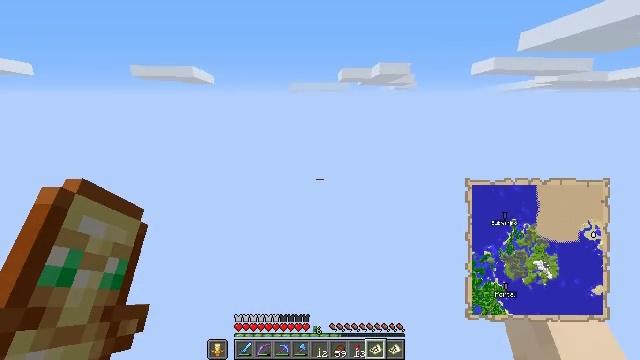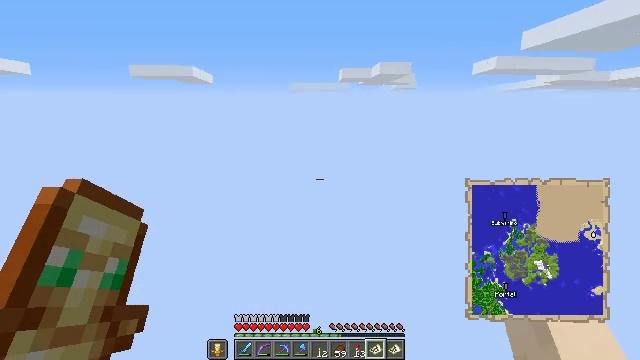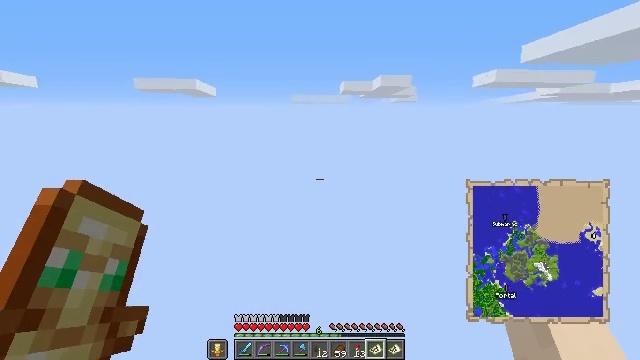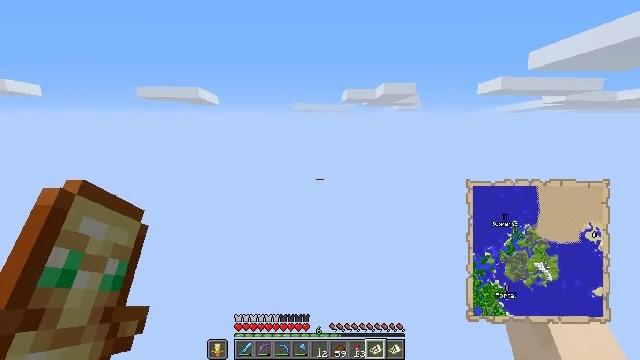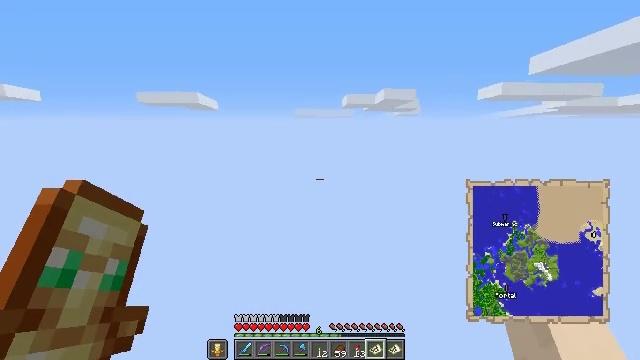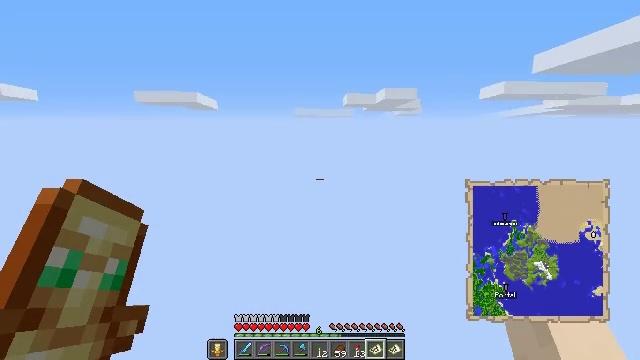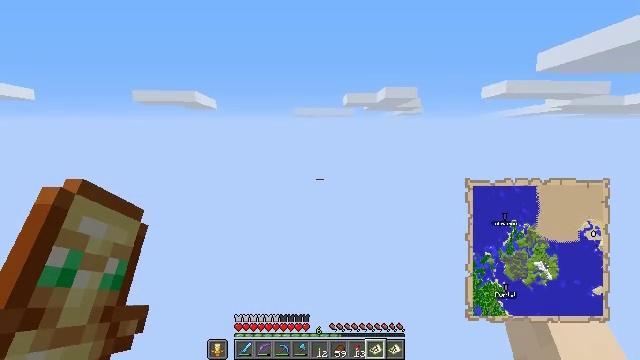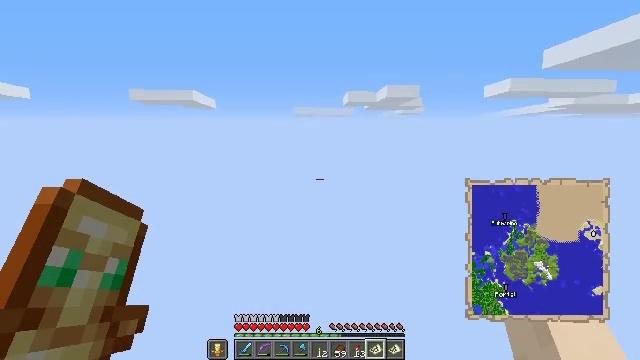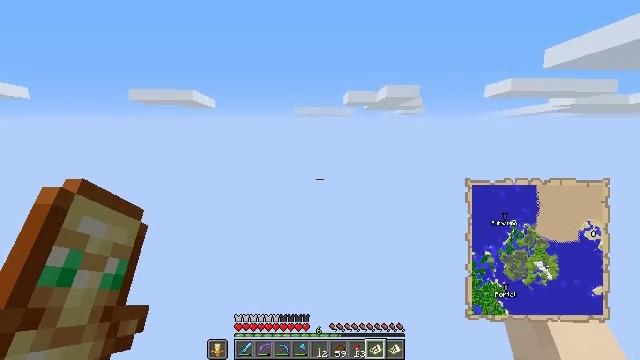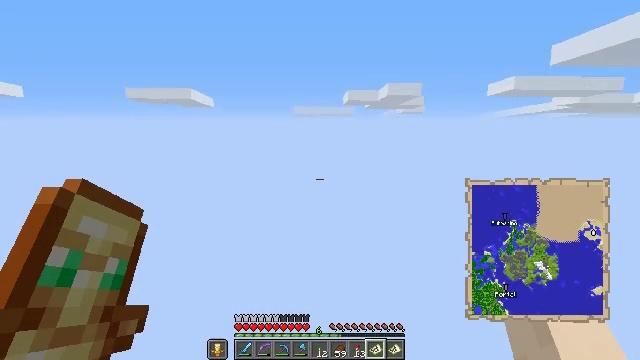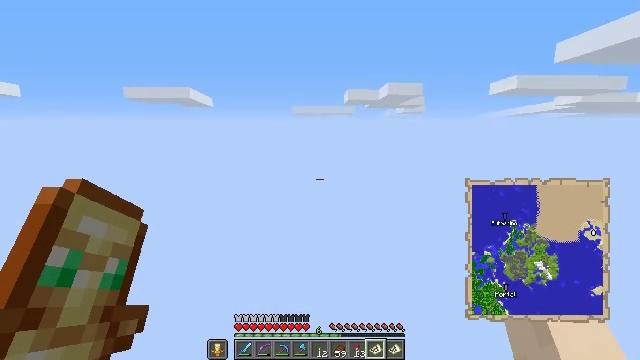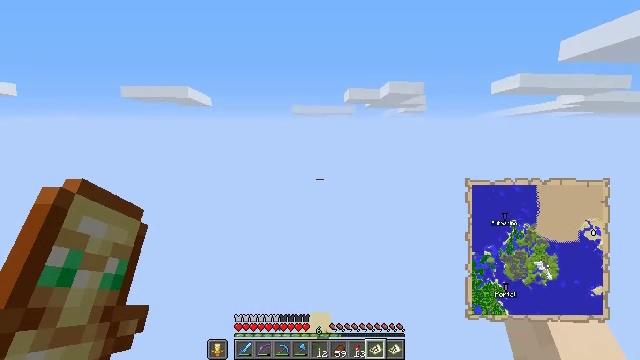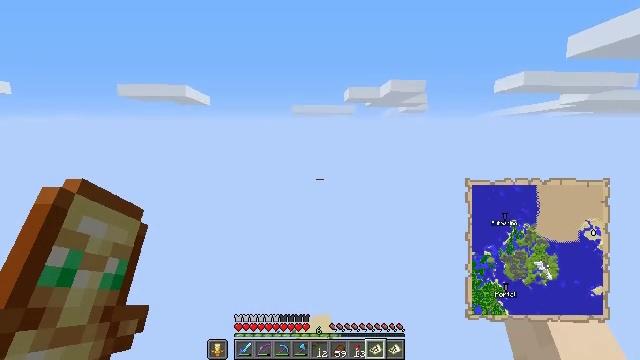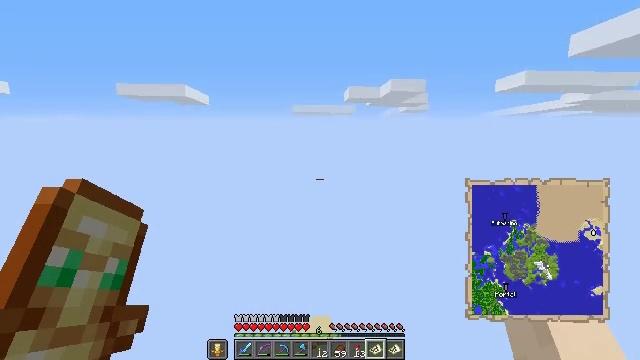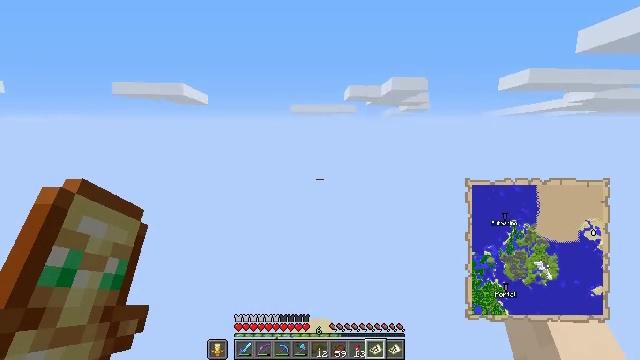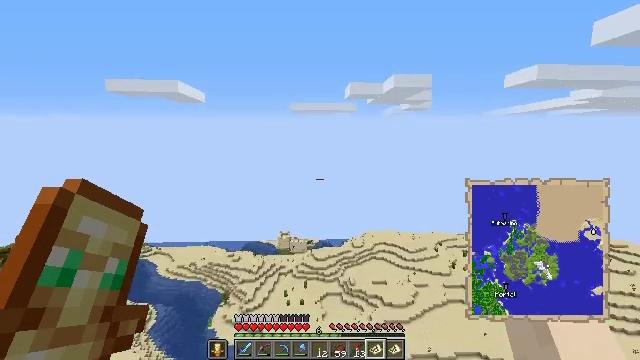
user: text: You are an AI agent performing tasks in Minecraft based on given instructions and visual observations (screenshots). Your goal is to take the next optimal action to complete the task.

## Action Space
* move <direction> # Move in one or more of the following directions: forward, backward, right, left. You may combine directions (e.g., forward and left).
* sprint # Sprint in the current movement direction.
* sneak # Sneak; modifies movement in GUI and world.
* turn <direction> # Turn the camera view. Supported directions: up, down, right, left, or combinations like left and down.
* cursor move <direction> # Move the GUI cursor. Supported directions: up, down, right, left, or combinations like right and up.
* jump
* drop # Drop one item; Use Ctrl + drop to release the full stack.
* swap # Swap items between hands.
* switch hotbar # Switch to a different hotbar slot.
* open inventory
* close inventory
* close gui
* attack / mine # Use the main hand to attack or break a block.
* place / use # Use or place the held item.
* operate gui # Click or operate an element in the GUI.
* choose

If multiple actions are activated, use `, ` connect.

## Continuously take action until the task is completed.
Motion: motion action
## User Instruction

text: Break the hay block to collect it.
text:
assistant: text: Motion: no_op
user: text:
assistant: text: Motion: turn up
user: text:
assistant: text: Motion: turn up
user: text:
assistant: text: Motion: turn up
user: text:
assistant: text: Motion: no_op
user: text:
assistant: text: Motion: no_op
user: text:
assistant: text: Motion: no_op
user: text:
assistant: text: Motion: no_op
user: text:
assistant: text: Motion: no_op
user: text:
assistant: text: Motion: no_op
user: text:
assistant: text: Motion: no_op
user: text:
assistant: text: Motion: no_op
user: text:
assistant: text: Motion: no_op
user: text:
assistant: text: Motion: no_op
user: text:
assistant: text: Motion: no_op
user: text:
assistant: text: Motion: no_op
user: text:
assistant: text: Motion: turn down
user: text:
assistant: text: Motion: no_op
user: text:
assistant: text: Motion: turn right and up
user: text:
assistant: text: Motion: turn up
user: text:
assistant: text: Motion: no_op
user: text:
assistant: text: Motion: turn right and up
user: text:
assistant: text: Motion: no_op
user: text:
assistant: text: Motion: no_op
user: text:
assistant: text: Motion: no_op
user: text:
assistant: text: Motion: no_op
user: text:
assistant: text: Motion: no_op
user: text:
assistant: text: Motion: no_op
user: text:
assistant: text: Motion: no_op
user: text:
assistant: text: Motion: no_op